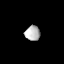
Tissue: lung
Cell type: Endothelial cells
Senescence score: 0.5481
Nuclear area (px): 217
Mean DAPI intensity: 184.212